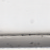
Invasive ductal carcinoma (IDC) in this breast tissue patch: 0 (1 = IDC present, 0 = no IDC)